Question: In my last question I asked how could I add text onto the gray area of the picture, some guys suggested using '<span>', I ended up with all the text (because it is a span after all, inline) on top of each other in a single line (left picture), even though it was set to 'display:block'. How can I break it into seperate lines as seen in the picture on the right?
and does it make sense using h4/h5 for the styling or I should use different div's or something?

HTML:
'''
<div class="rightCol1">
<a href="#"><img src="pic1.png"><span><h4>2014 02 16</h4><h5>po pirmojo etapo <br> naudingiausi - osvaldas <br> sarpalius ir lukas sukutis</h5></span></a>
<a href="#"><img src="pic2.png"><span><h4>2014 02 16</h4><h5>geriausias sezono <br> startas per visa klubo <br> istorija </h5></span></a>
</div>
'''
CSS:
'''
.rightCol1{
float:right;
margin-right:150px;
margin-top:10px;
}
.rightCol1 a {
background:green;
display: block;
position:relative;
height:200px;
width:100px;
margin-bottom: 160px
}
.rightCol1 a span {
line-height:0px;
display:block;
margin-left:15px;
width:234px;
height:70px;
position:absolute;
bottom:-80;
left:0;
z-index:1;
}
h4{
padding:0;
margin:0;
font-style:;
color:#e6540c;
font-weight:bold;
font-size:14;
}
h5{
padding:0;
text-transform:uppercase;
color:rgb(193,193,193);
}
'''
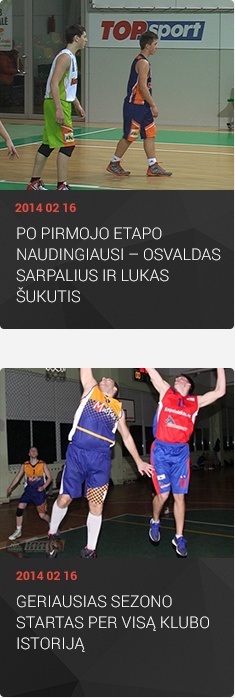
Answer: It's because your 'span' has no line height, so each on the lines will come out ontop of each other. I suggest removing 'line-height' from your 'span' CSS:
'''
.rightCol1 a span {
display:block;
margin-left:15px;
width:234px;
height:70px;
position:absolute;
bottom:-80px;
left:0;
z-index:1;
}
'''